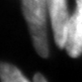
Tissue sample: ovarian
Magnification: 2.5x
Cell type: T cells
Senescence state: senescent